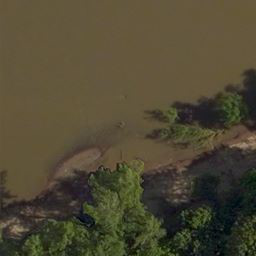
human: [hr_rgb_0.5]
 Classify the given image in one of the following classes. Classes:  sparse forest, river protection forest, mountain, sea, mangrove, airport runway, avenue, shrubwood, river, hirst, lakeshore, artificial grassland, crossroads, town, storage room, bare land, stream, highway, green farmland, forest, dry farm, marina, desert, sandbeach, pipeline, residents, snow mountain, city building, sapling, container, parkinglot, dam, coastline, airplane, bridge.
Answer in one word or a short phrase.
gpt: river protection forest